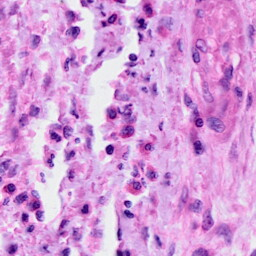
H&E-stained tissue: Cervix